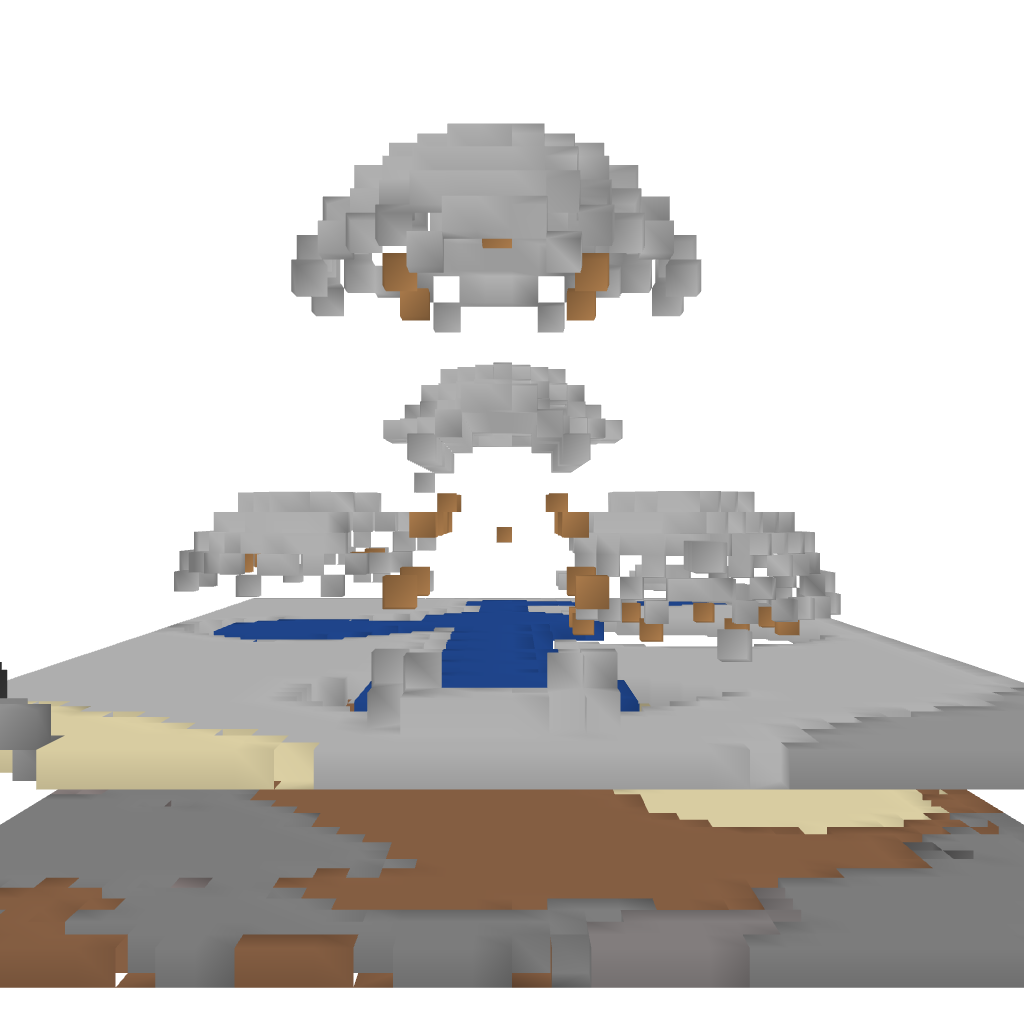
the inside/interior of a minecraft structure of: Water Palace